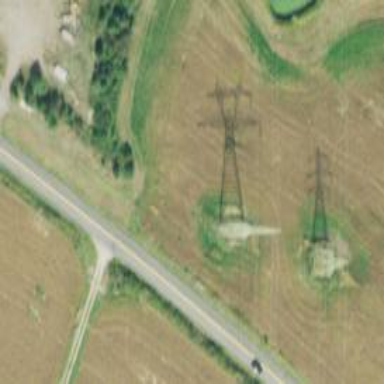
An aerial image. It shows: Lattice structure tower used for power transmission.